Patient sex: M
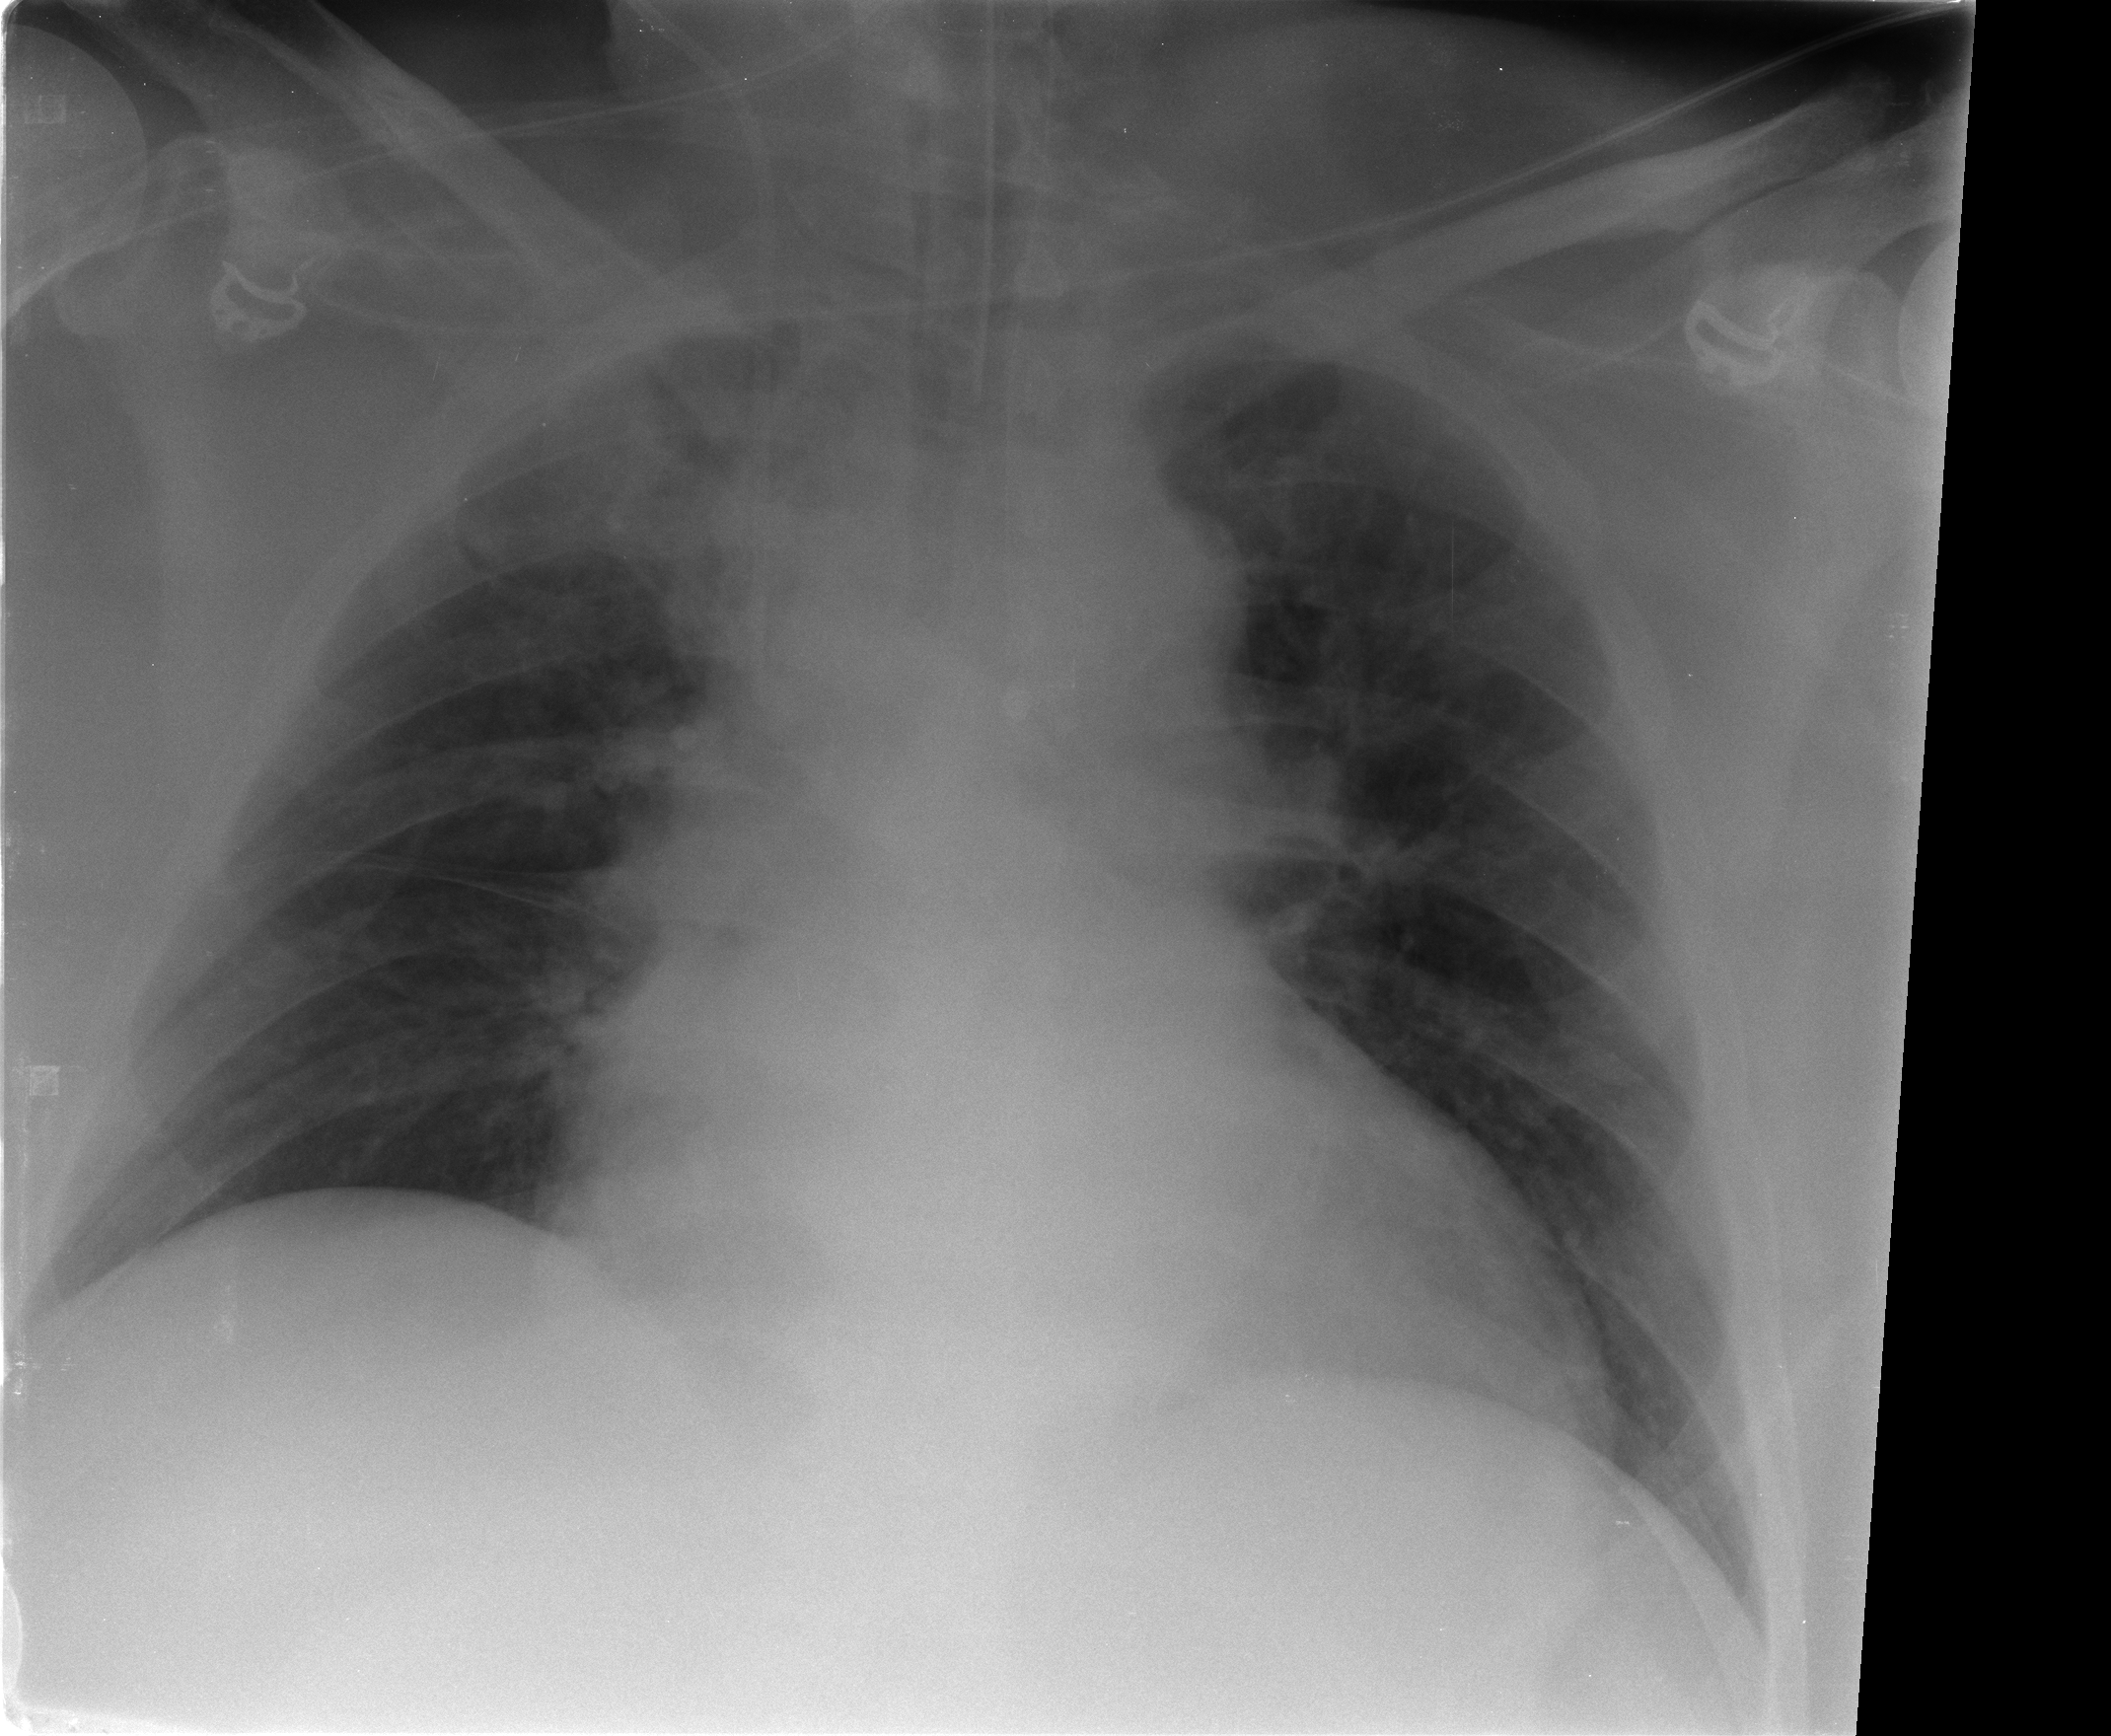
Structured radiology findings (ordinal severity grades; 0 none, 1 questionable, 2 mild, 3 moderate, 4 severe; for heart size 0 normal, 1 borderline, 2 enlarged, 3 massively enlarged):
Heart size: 2
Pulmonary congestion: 0
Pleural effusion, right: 0
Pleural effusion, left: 0
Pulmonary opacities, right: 0
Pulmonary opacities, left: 0
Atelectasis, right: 2
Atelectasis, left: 0